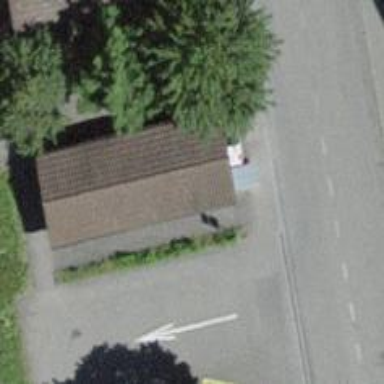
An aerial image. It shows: Recycling container in the area designated for recycling.